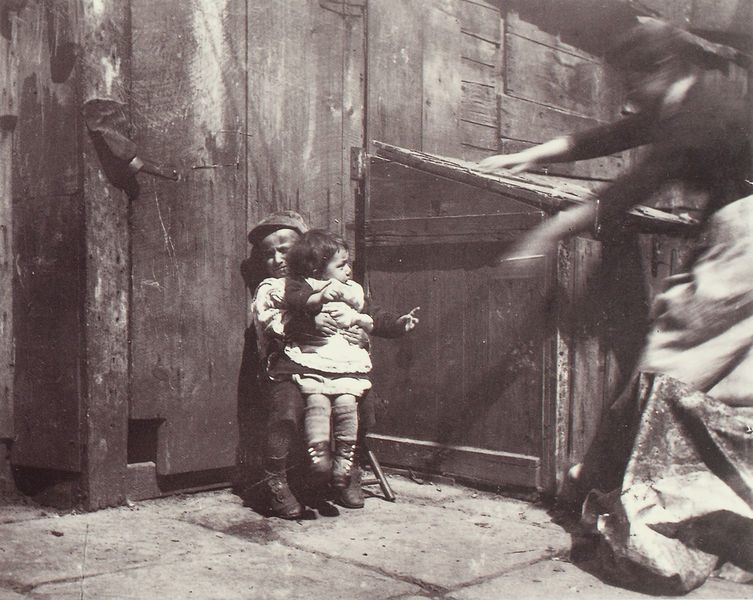
Titel: Auf das Baby aufpassen/ Minding the Baby
Künstler: J.A. Riis
Schlagwörter: weiß, mädchen, frau, grau, holz, hut, kleid, schwarz, haus, rock, jung, mütze, wand, arm, arme, halten, steine, tragen, möbel, gatter, hütte, kind, mutter, kinder, schuppen, umarmung, klein, baby, hocker, angst, krieg, junge, geschwister, foto, strümpfe, truhe, scheune, schwarz-weiß, fliesen, strafe, kiste, kasten, klinke, stall, dreck, holzwand, niedlich, sagen, strumpfe, altmodisch, kindern, verwackelt, kelinkinder, behölter